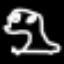
Label: frog